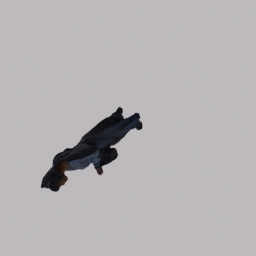
Label: people